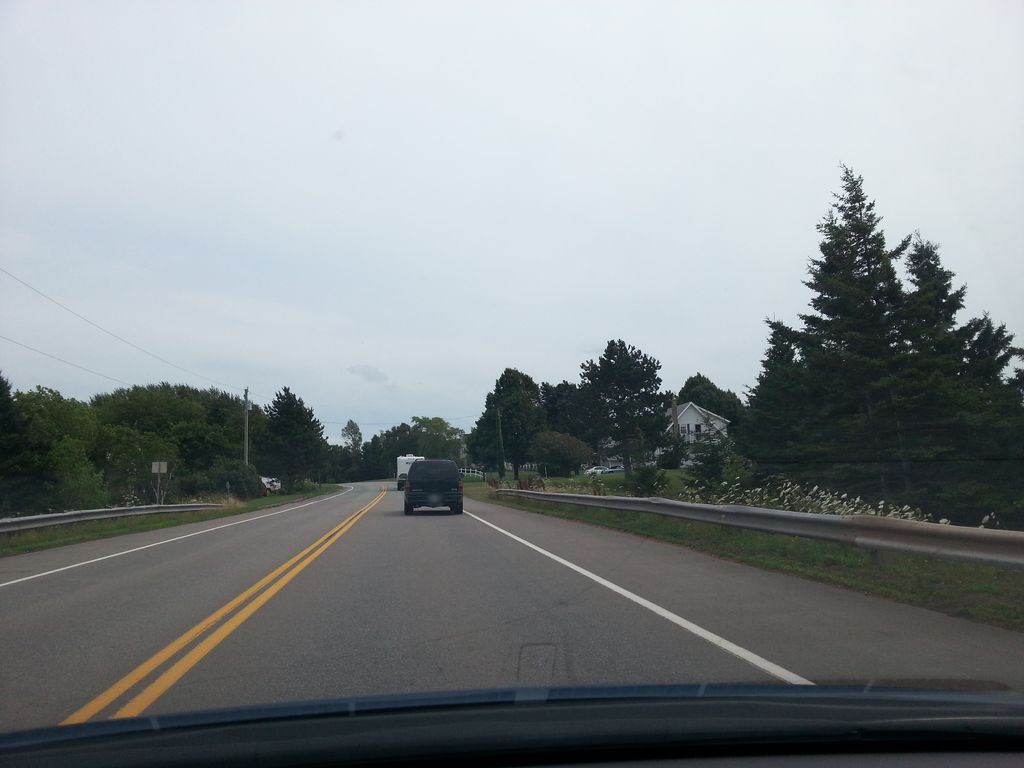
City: charlottetown